Question: I have some images that I want to display with a watermark.
Currently they are within a stackpanel as follows:
'''
<StackPanel Orientation="Vertical"
Margin= "7,0,0,0"
HorizontalAlignment="Center" >
<Image Width="60"
Height="72"
VerticalAlignment="Top"
Margin="0 0 10 0"
Source="{Binding ImageToWatermark}" />
'''
What xaml would I use to float a centered text over an image?
For example, to display London over a picture of the city with this "Segoe Keycaps" font.

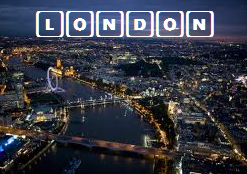
Answer: Use '<Grid>' or '<Canvas>' instead of '<StackPanel>' and items will be drawn upon each other.